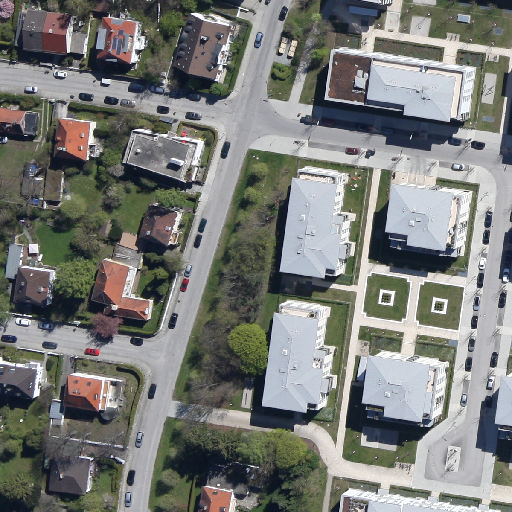
Referring expression: car